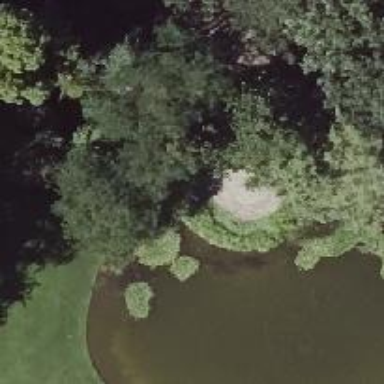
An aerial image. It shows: Pond with natural water.